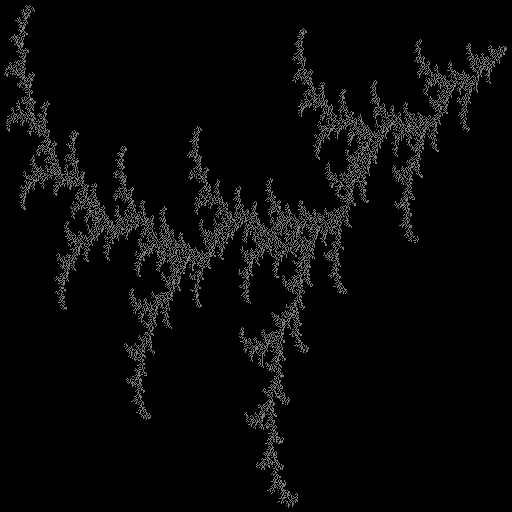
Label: branch